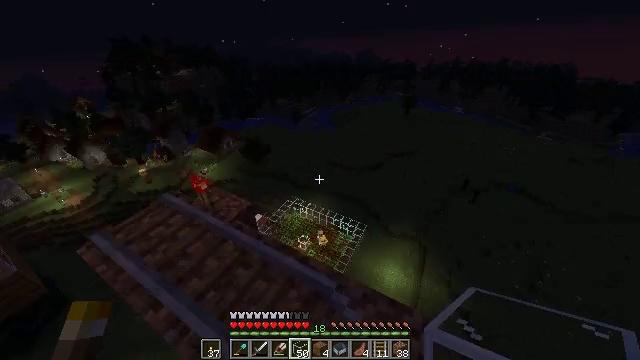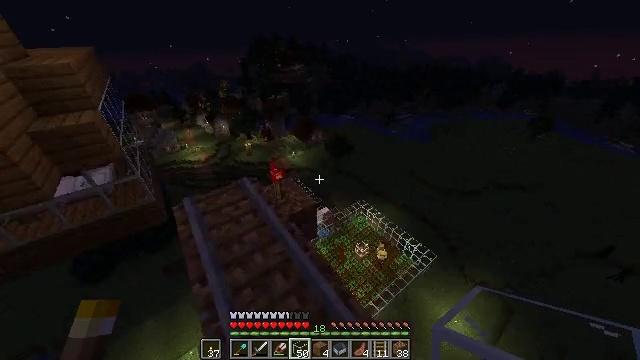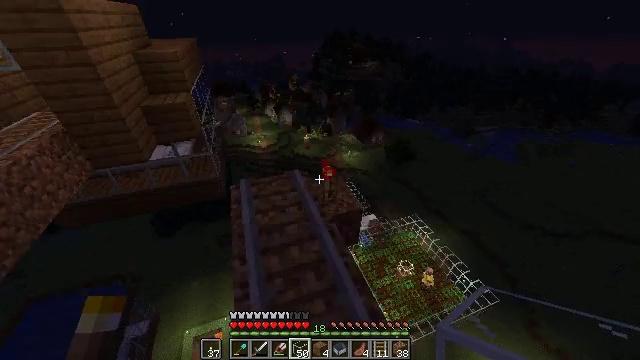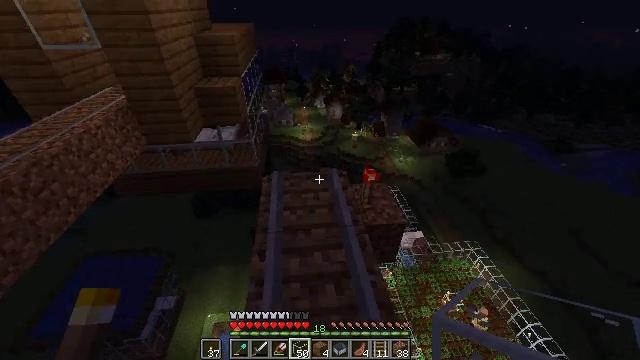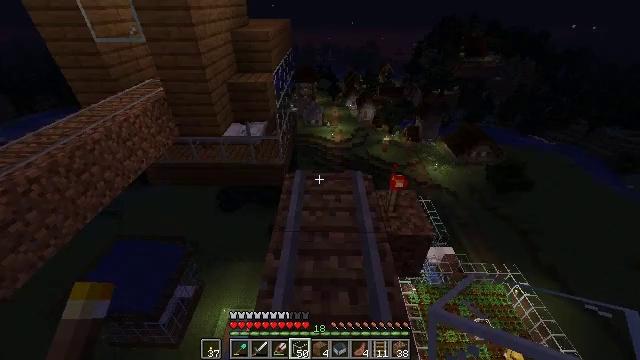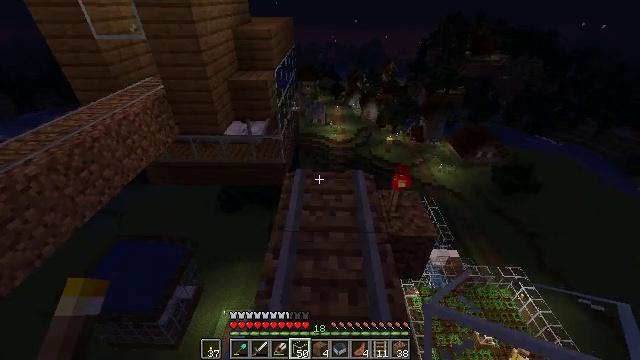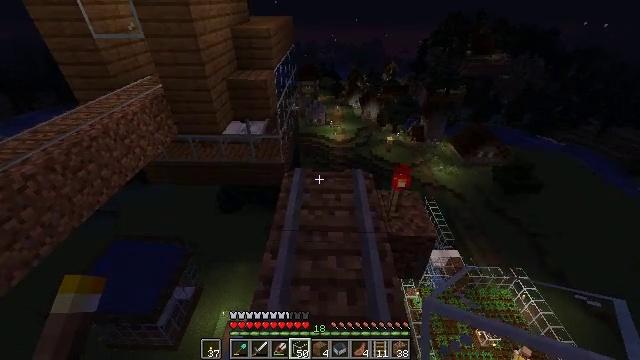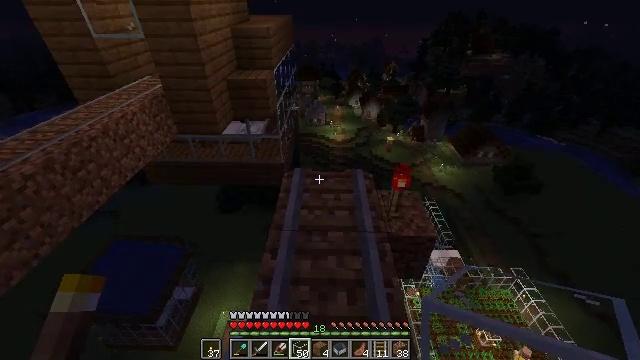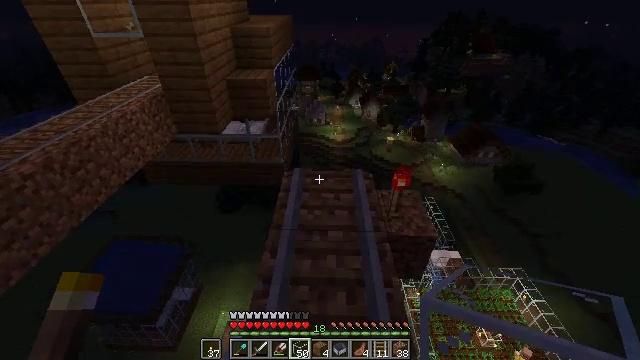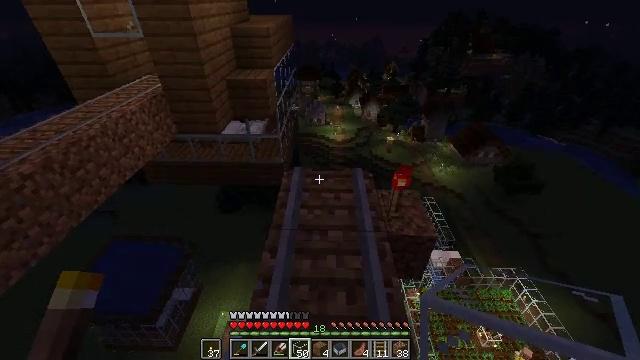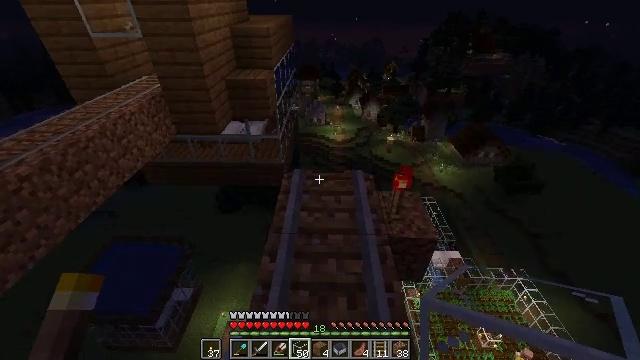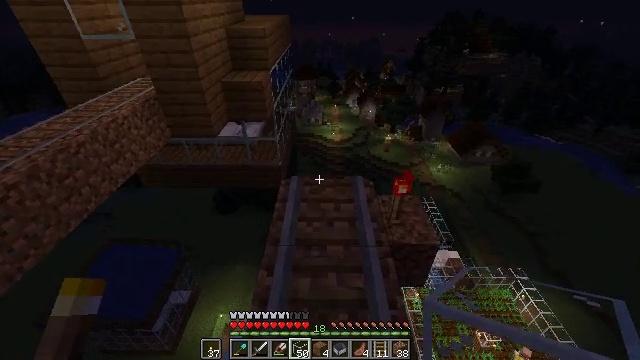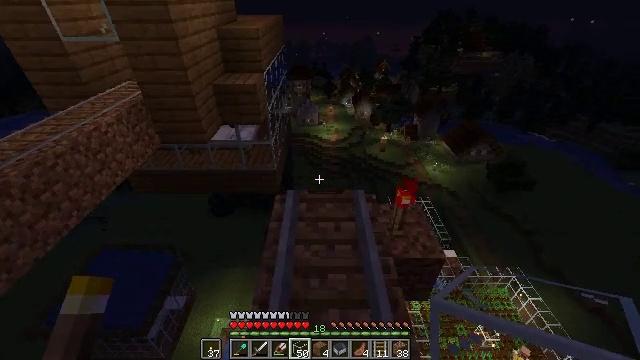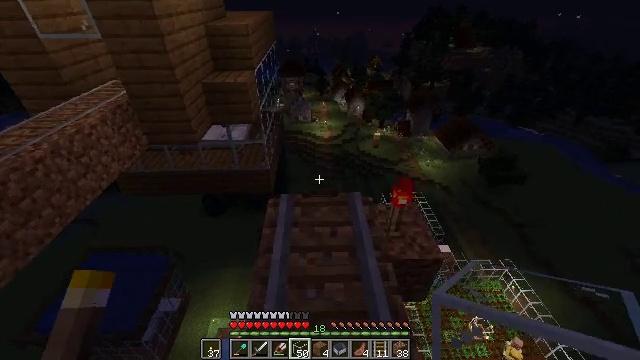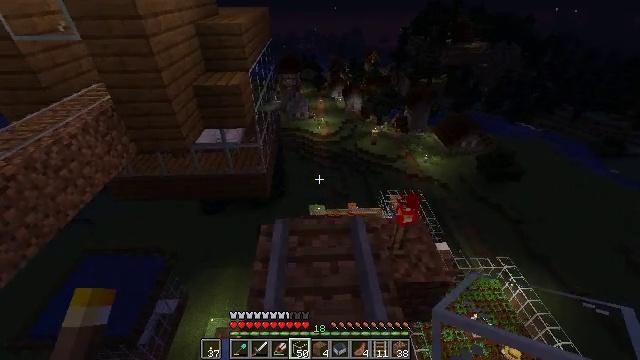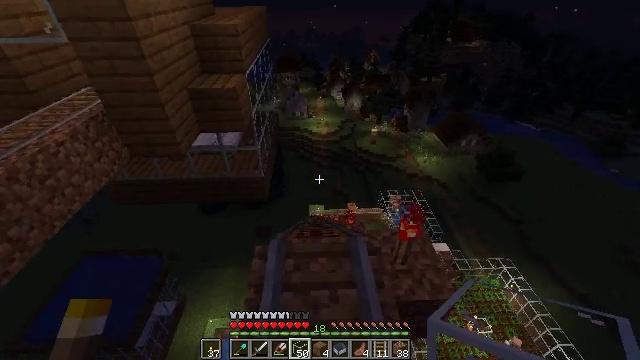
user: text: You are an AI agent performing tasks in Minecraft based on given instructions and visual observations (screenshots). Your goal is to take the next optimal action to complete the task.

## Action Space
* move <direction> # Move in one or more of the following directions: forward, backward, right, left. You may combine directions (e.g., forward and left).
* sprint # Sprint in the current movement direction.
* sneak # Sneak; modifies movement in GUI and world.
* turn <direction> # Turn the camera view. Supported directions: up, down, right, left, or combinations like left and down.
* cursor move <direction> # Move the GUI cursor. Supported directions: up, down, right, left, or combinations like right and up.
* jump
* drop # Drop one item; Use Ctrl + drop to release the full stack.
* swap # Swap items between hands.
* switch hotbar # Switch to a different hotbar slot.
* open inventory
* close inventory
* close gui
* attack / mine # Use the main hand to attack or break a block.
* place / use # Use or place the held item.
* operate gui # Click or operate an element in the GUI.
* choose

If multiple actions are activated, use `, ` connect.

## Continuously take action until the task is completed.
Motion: motion action
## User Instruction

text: Destroy the glass.
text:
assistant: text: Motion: turn left
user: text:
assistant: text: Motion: turn left
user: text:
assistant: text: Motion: turn left
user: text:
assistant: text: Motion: turn left
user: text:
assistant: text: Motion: no_op
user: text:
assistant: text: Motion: no_op
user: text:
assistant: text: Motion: no_op
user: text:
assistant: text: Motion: no_op
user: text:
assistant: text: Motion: no_op
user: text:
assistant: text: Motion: move forward
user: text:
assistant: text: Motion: move forward
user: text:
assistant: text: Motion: move forward, turn right
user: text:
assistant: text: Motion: move forward, turn right
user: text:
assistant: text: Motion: move forward
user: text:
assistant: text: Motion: move forward, sprint
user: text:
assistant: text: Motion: move forward, sprint
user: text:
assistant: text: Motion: move forward, sprint
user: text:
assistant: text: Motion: move forward, sprint
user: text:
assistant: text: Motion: move forward
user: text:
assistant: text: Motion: move forward
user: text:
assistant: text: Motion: move forward, sprint, turn down
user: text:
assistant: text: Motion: move forward, sprint, turn down
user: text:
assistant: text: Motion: move forward, sprint
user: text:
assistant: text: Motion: move forward, turn left and down
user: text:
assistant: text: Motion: move forward, turn down
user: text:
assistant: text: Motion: move forward, sprint
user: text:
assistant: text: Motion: move forward, sprint
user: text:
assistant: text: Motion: move forward, sprint
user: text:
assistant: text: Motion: move forward
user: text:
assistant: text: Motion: move forward